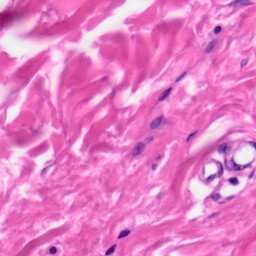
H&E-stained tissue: Skin